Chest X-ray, PA view. Patient: 28 years old, sex F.
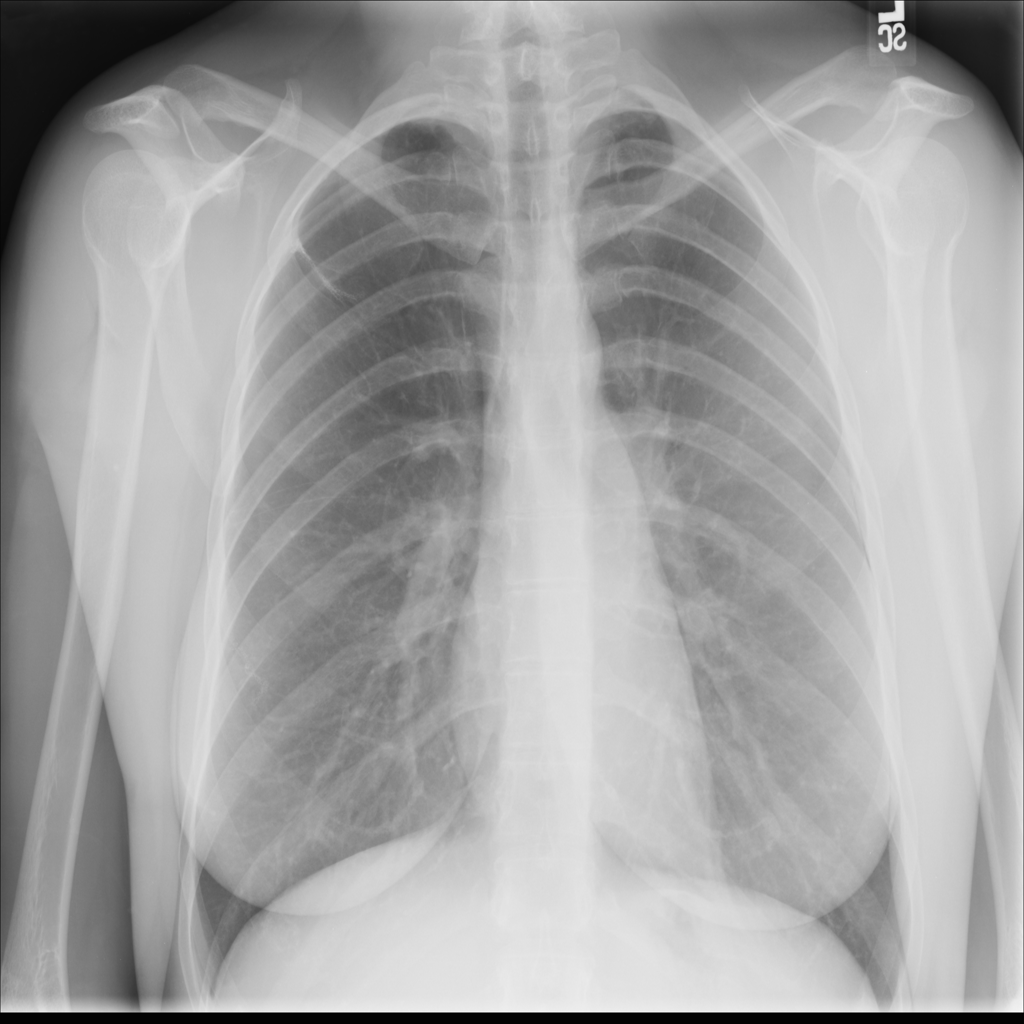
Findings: No Finding